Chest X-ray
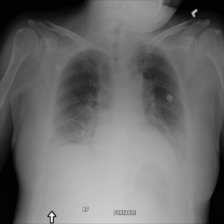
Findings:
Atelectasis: positive
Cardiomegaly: negative
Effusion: positive
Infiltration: positive
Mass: negative
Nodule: negative
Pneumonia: negative
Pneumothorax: negative
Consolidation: negative
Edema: negative
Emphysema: negative
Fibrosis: negative
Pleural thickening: negative
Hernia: negative